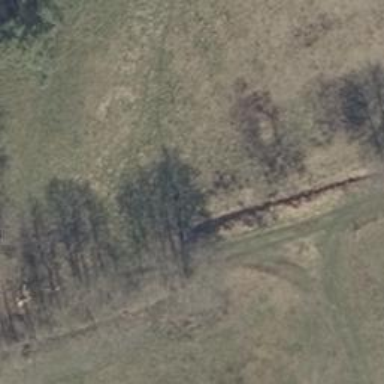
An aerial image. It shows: Culvert tunnel.